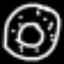
Label: donut